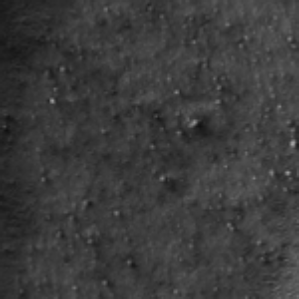
Label: frost